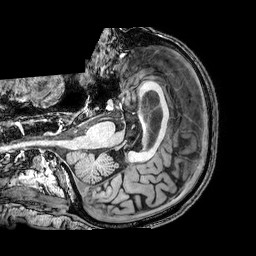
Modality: T1w
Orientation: axial
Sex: male
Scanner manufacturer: philips
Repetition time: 0.008297 s
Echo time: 0.00383 s